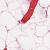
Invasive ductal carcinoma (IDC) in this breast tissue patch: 0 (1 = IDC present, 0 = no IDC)